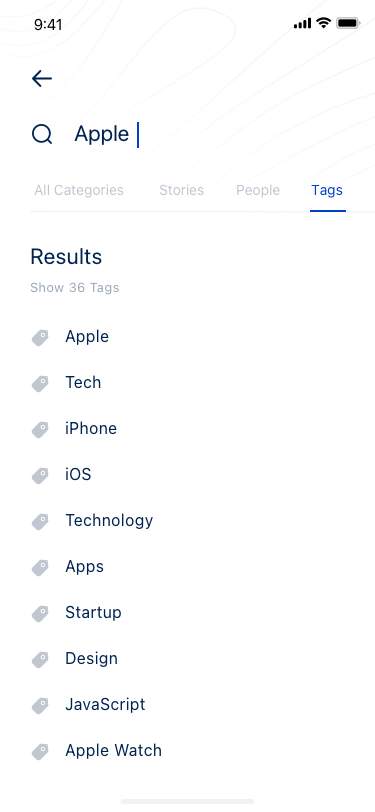
Text in this UI design:
Apple
All Categories
Stories
People
Tags
Results
Show 36 Tags
Apple
Tech
iPhone
iOS
Technology
Apps
Startup
Design
JavaScript
Apple Watch